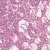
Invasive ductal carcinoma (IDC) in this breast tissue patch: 0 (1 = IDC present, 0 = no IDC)